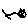
Label: cat